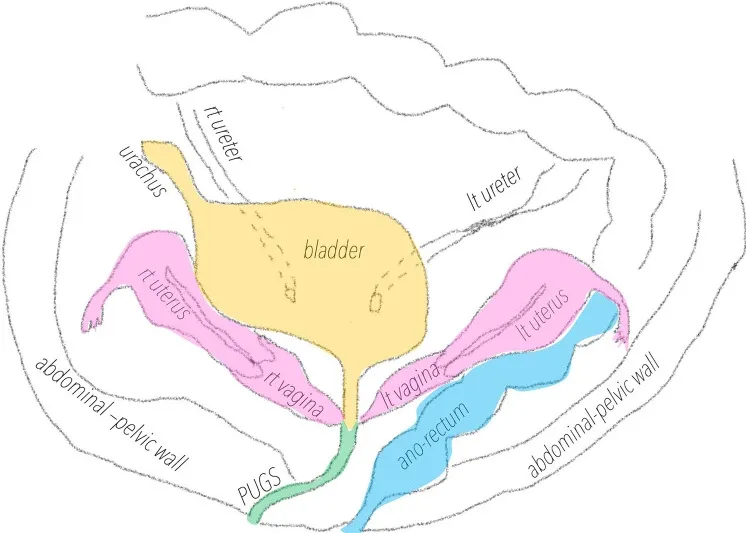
Schematic representation of PUGS and the associated Mullerian malformation.
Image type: radiology (x_ray)